Aerial crown-view tile of a tropical tree (Barro Colorado Island, Panama), acquired 20250317:
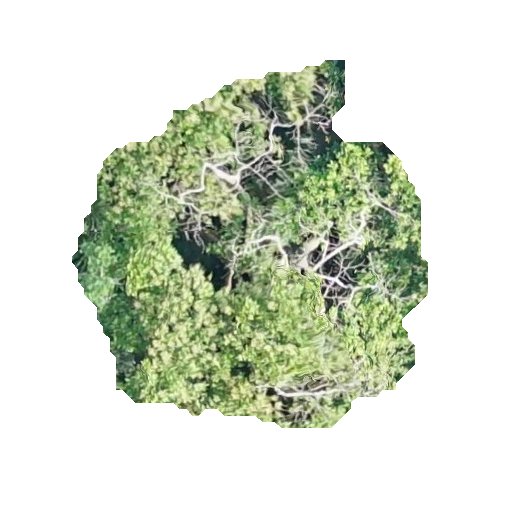
Species: Anacardium excelsum
GBIF accepted scientific name: Anacardium excelsum
Crown area: 138.973 m²